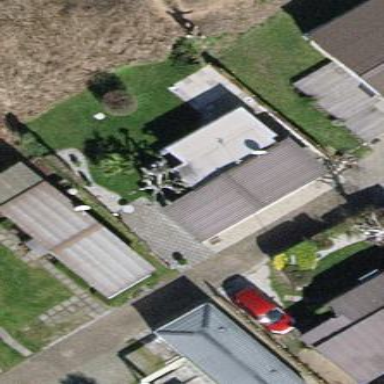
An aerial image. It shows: Static caravan building.